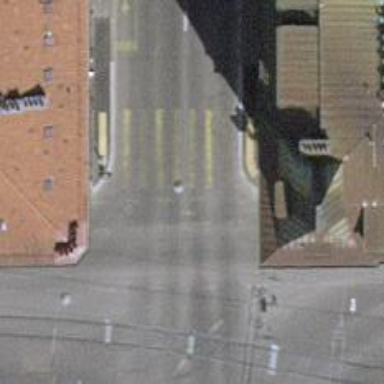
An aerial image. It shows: Road crossing with traffic signals.